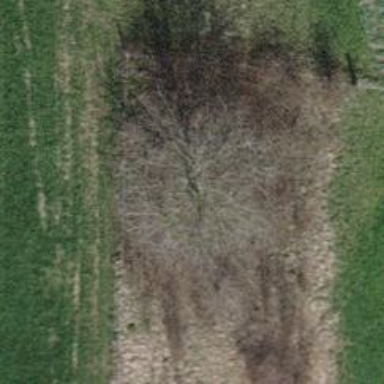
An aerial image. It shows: Broadleaved tree with lush foliage.